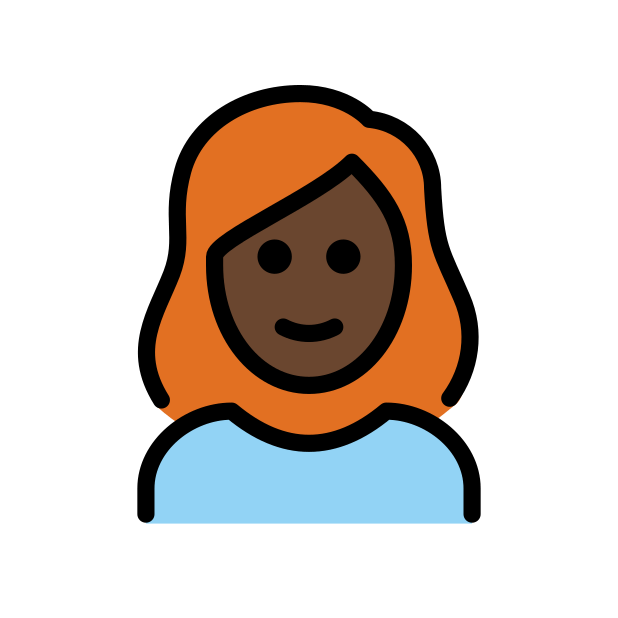
woman: dark skin tone, red hair